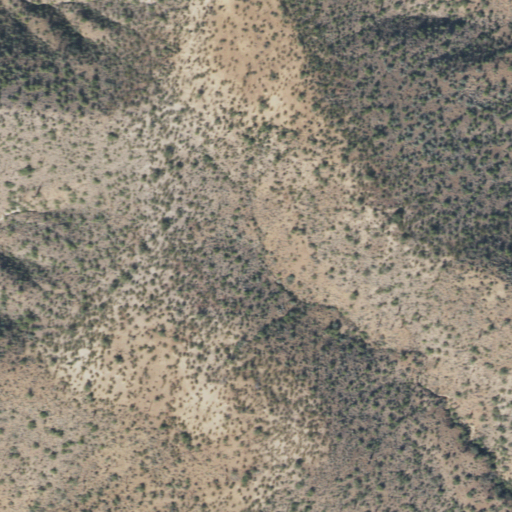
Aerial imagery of island in Arizona named Rock Island containing only shrub